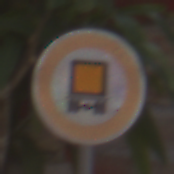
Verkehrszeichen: VerbotKennzeichnungspflichtigeKraftfahrzeugeGefaehrlicheGueter
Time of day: MorningAfternoon
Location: Outdoor (Urban)
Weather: Clear
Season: NotSpecified
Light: Natural